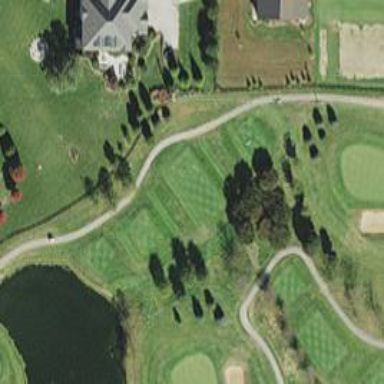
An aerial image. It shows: Path used for both walking and golf.